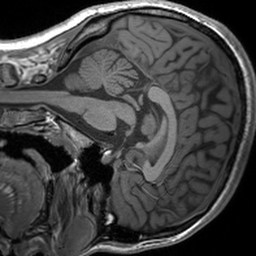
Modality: T1w
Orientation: sagittal
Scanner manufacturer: siemens
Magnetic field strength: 3 T
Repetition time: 1.54 s
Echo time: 0.00234 s